Question: I click the button and I can fill the rows with all the values from the textboxes, but the listbox is not working, I can see the items but when I select them and click the commandbutton2 they don't transfer .
Keeps showing the Run-time Error 13 Type mismatch.
To add items to my listbox I used the RowSource in the ListBox Properties =Sheetname!G12:G24 and when I open the Form it everything there.
'''
Private Function selectneg() As Integer
Dim i As Integer
For i = LBound(ListBox1.List) To UBound(ListBox1.List)
If ListBox1.Selected(i) Then
selectneg = selectneg & ListBox1.List(i) & " , "
End If
Next i
If Len(selectneg) > 0 Then
selectneg = Left(selectneg, Len(selectneg) - 1) 'here is where the error appear
End If
'''

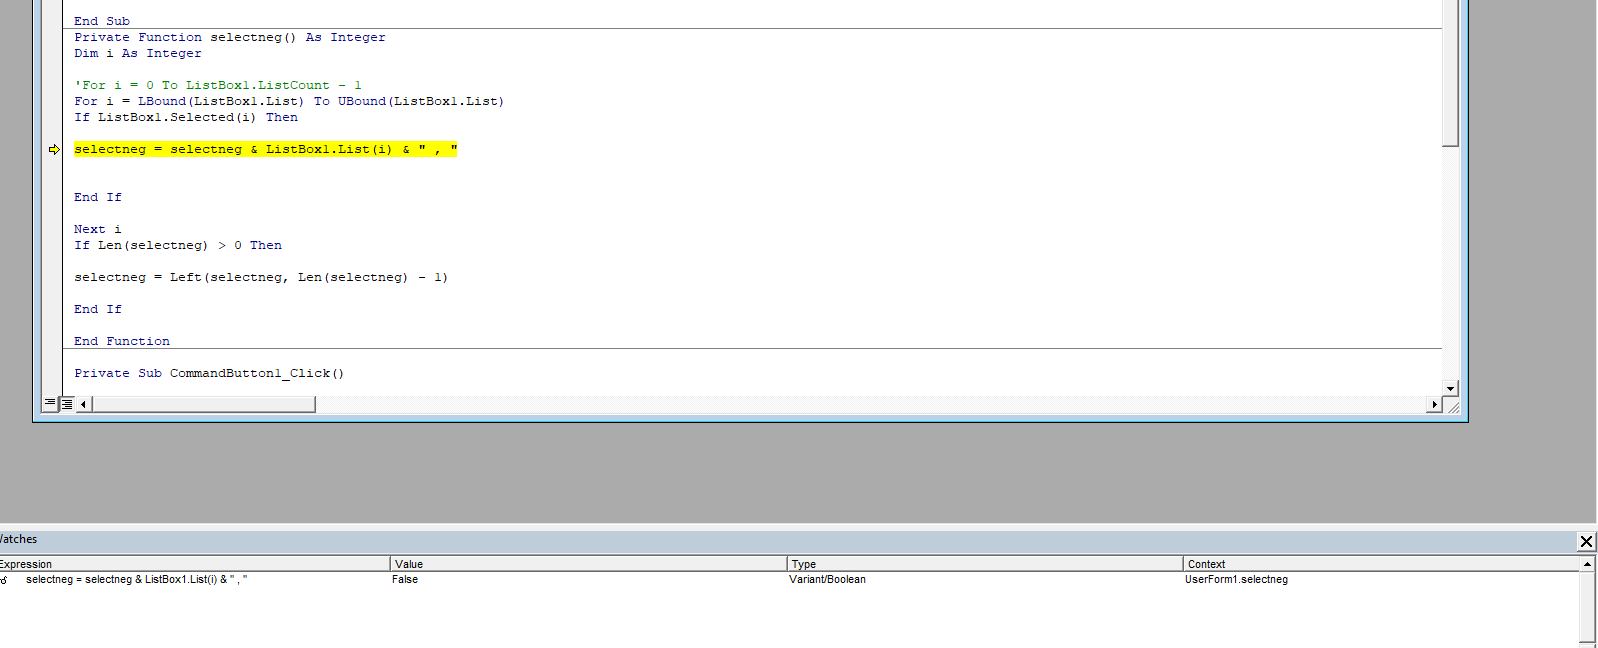
Answer: When you use 'selectneg = selectneg & ListBox1.List(i) & " , "' you are trying to put an string in an integer.
If you need a string use a string, you can't use a different type as string